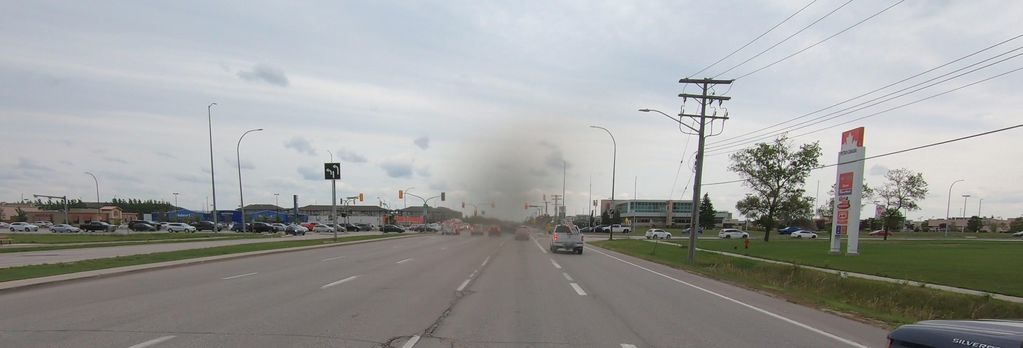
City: winnipeg